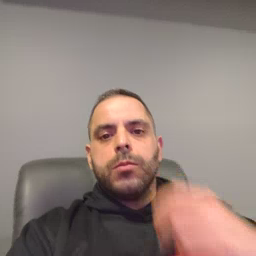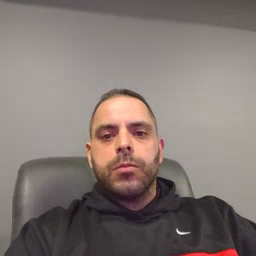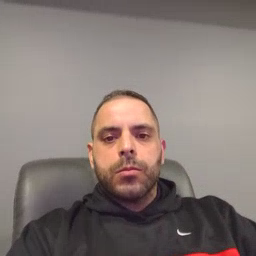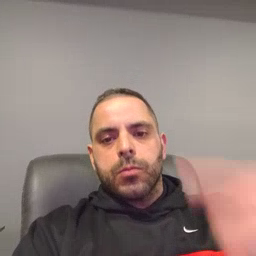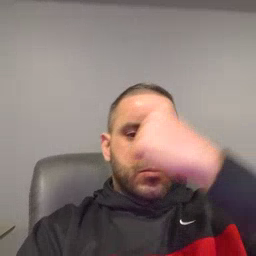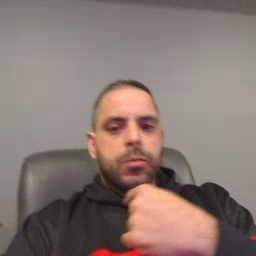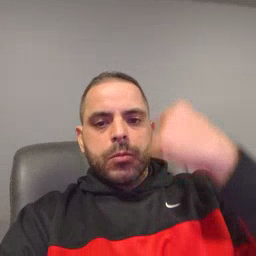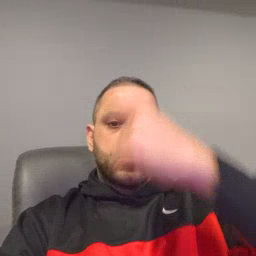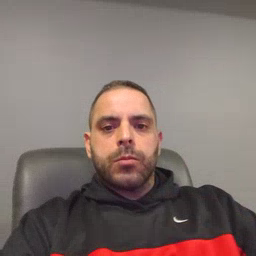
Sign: face